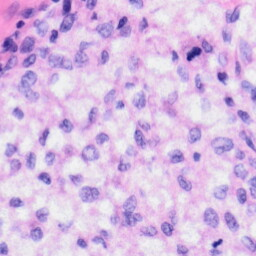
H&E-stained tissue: Liver